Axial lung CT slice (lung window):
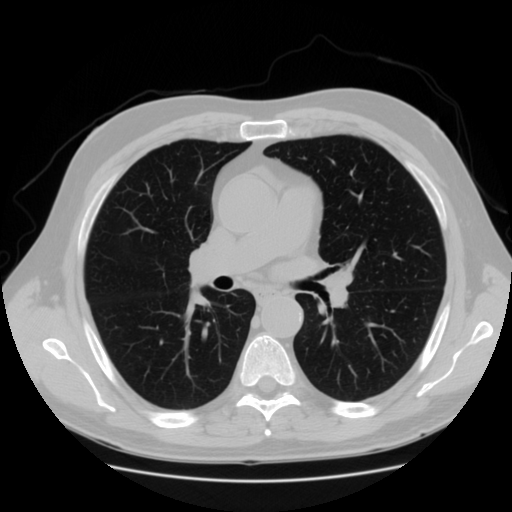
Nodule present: no